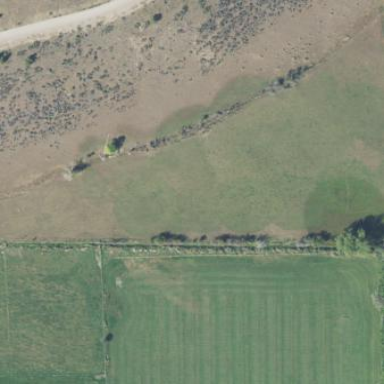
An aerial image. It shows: Farmland with grass as the main crop.